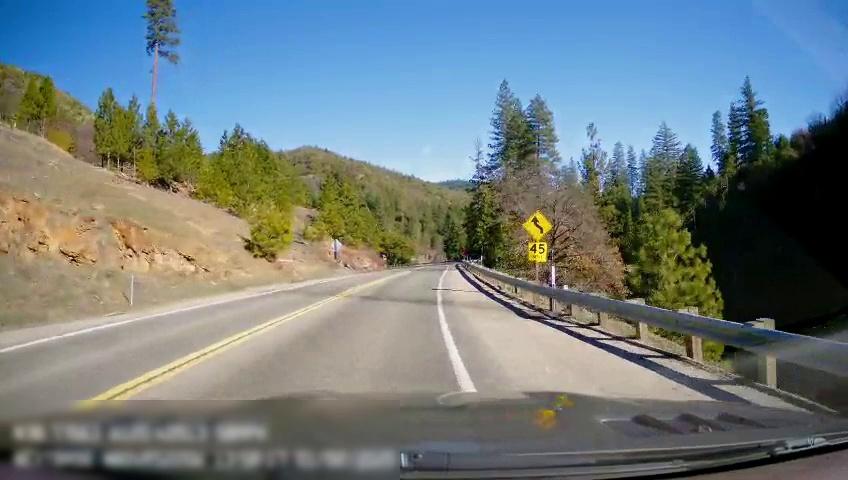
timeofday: Day
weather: Sunny
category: Drivable Space
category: Drivable Space
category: Lanes | Opposite Lane
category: Lanes | Current Lane
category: Lanes | Opposite Lane
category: Lanes | Current Lane
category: Traffic | Signs
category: Traffic | Signs